Interaction volume radius: 5 \u00c5
Interaction volume height: 20 \u00c5
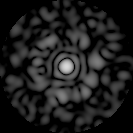
Disorder parameter: 0.8433